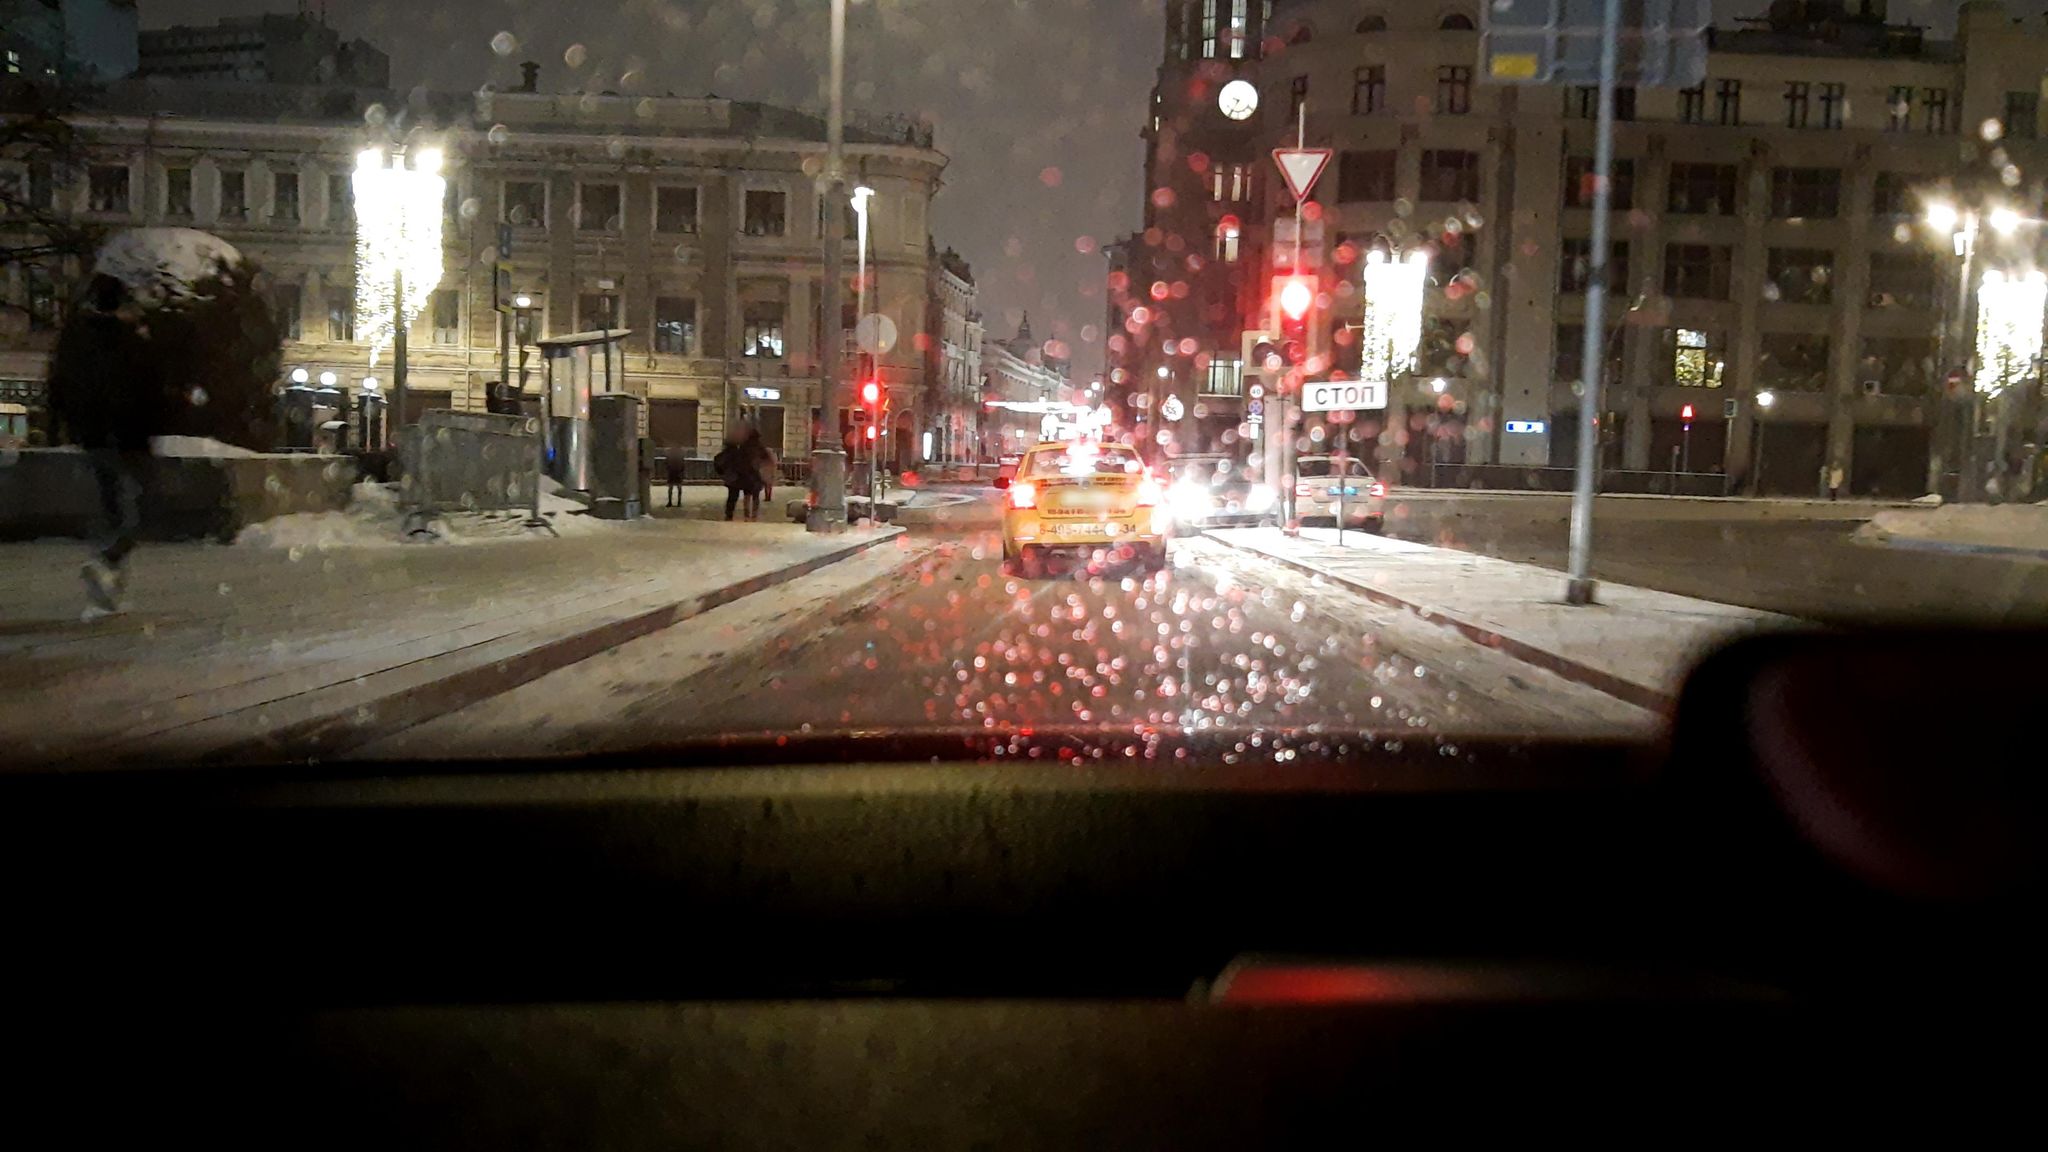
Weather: snowy
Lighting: night
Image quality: slightly poor
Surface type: driving surface
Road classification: secondary_link
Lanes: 1
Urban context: urban centre
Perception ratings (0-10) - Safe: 6.75, Lively: 5.12, Beautiful: 4.26, Boring: 0.89, Depressing: 3.24, Wealthy: 5.19